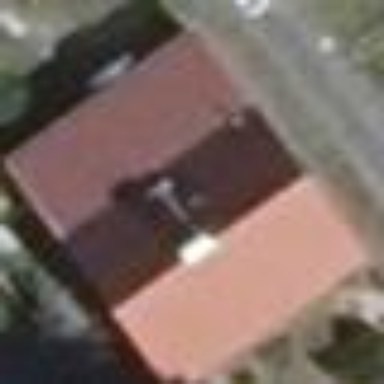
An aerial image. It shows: House with flat red roof.